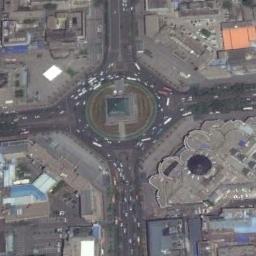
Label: roundabout